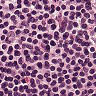
Metastatic tissue present: no